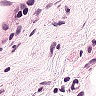
Metastatic tissue present: yes